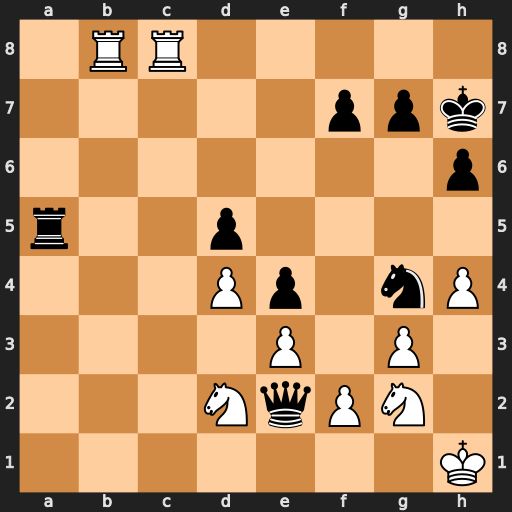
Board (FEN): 1RR5/5ppk/7p/r2p4/3Pp1nP/4P1P1/3NqPN1/7K
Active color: w
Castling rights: -
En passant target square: -
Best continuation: Rh8+ Kg6 Nf4+ Kf5 Nxe2